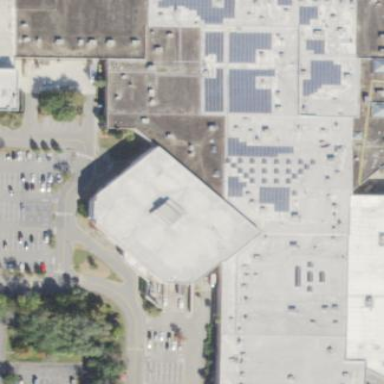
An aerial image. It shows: Retail building in mall.